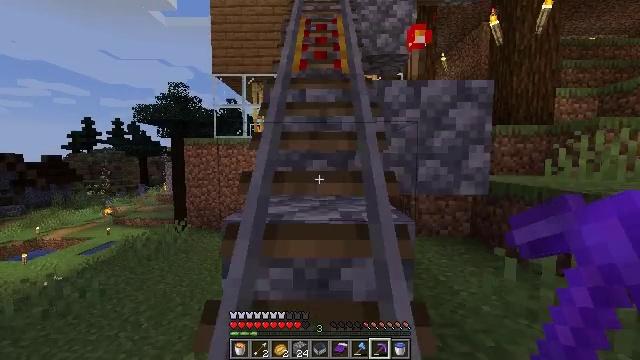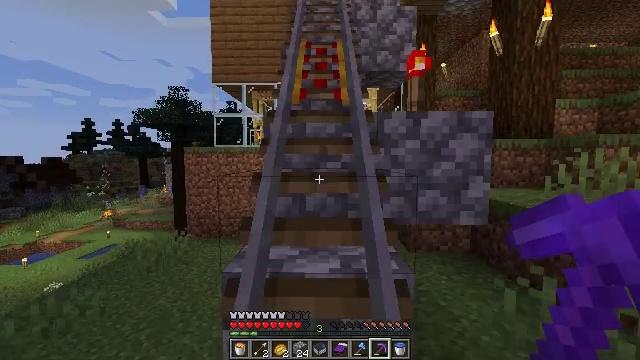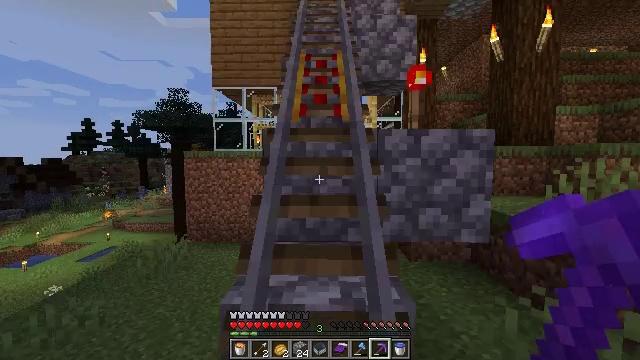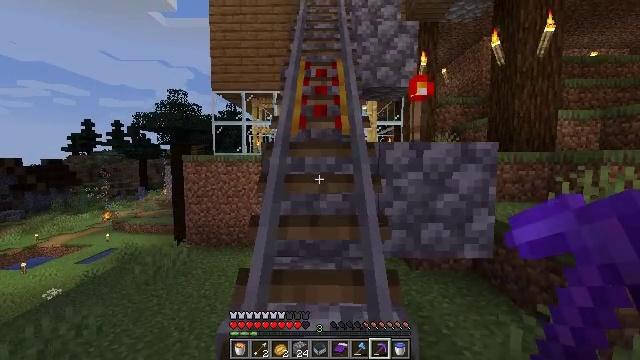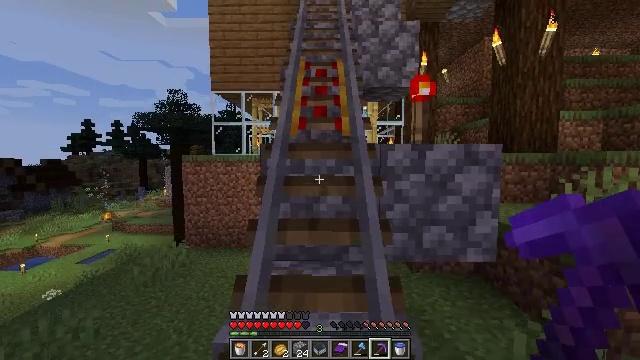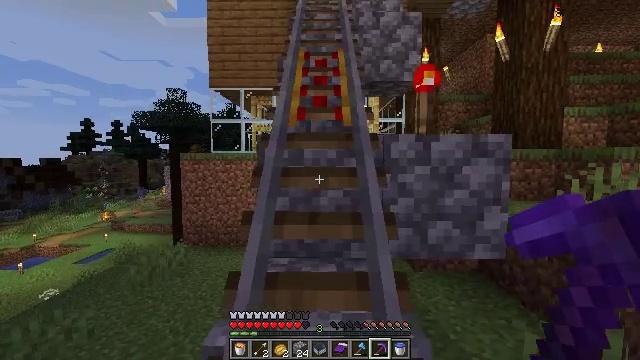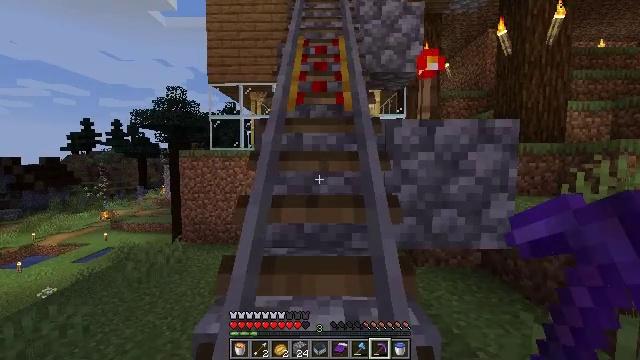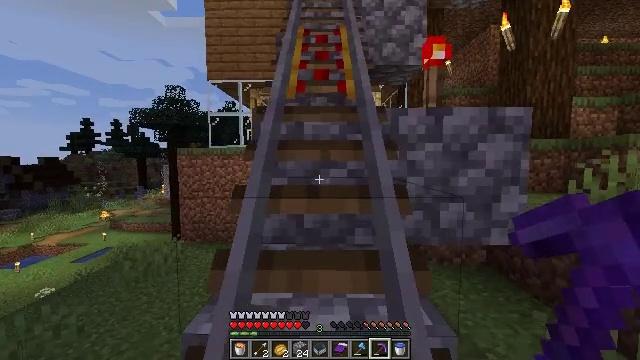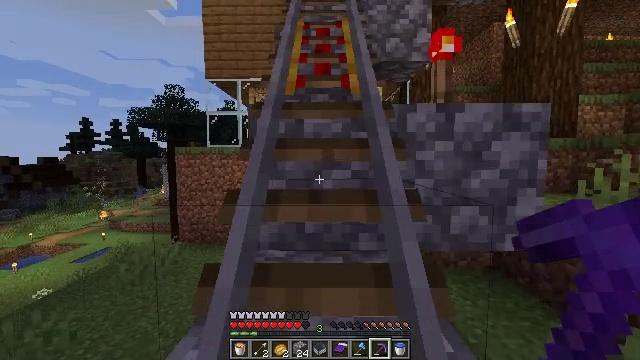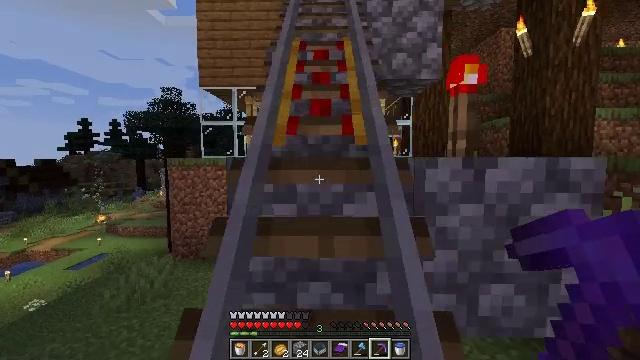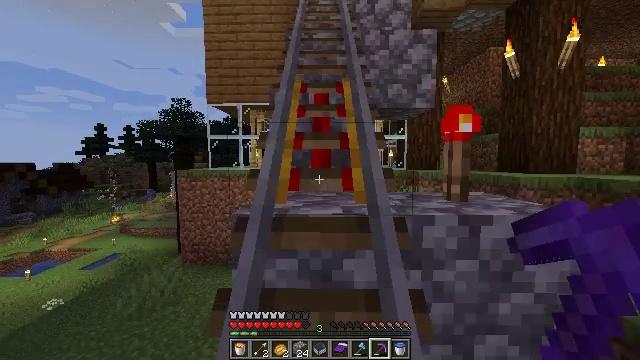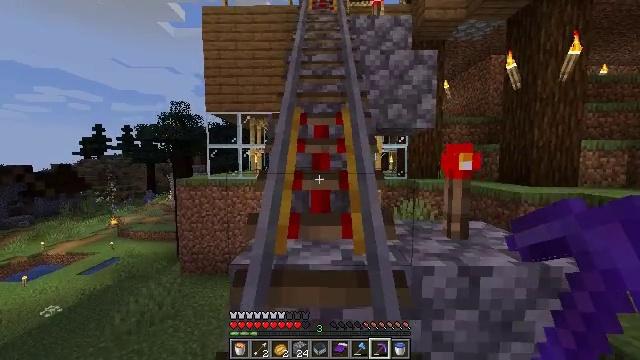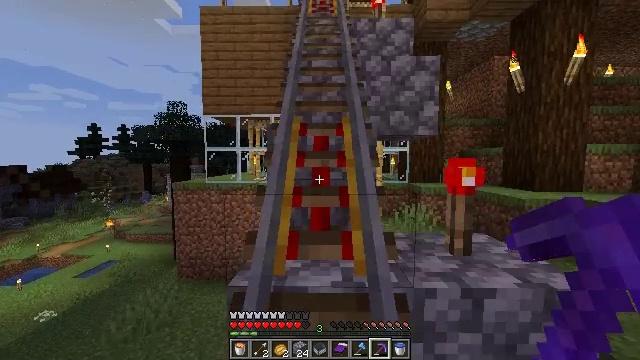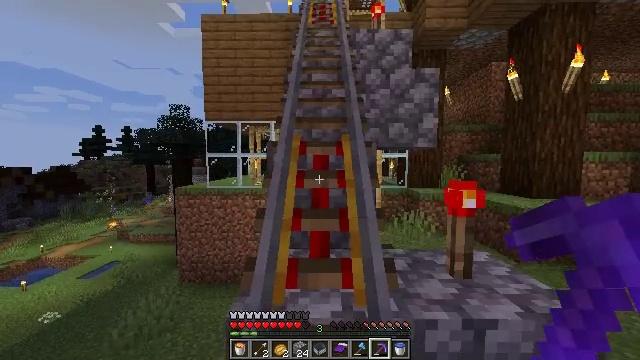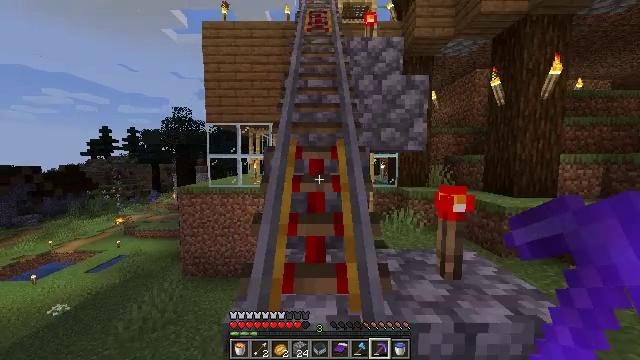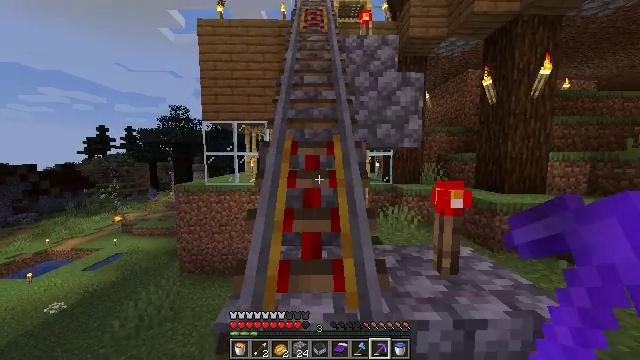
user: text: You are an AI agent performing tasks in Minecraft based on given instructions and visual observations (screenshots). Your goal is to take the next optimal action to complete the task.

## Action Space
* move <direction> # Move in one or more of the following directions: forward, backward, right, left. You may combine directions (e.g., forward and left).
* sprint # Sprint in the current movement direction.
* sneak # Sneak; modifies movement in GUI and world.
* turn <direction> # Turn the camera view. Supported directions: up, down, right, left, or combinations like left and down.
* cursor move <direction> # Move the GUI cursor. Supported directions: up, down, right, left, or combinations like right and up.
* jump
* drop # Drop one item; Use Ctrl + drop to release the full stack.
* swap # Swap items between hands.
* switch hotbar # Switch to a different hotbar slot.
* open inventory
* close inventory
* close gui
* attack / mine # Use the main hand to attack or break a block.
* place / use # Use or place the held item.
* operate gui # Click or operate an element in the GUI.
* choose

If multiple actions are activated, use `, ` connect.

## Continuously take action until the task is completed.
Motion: motion action
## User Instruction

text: Mine cobblestone underground.
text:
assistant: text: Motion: move forward, jump
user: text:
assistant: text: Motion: move forward, jump
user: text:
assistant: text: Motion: move forward, jump
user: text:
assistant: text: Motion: move forward, jump
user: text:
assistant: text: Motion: move forward, jump
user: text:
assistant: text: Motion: move forward, jump
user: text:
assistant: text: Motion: move forward, jump
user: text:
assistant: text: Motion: move forward, jump
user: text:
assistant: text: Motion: move forward, sprint, jump
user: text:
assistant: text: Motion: move forward, sprint, jump
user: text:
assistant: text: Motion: move forward, sprint, jump
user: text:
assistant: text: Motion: move forward, sprint, jump
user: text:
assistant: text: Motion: move forward, jump
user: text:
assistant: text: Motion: move forward, turn right, jump
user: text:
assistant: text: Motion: move forward, turn right, jump
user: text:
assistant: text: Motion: move forward, jump
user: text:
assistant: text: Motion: move forward, sprint, jump
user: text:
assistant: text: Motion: move forward, sprint, jump
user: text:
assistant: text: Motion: move forward, sprint, jump
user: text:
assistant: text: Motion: move forward, sprint, jump
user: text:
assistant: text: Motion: move forward, sprint, jump
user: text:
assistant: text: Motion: move forward, sprint, jump
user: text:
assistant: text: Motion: move forward, jump
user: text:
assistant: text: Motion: move forward, jump
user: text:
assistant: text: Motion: move forward, jump
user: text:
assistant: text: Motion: move forward, jump
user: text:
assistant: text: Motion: move forward, jump
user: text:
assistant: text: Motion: move forward, jump
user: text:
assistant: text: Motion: move forward, sprint, jump
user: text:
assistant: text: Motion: move forward, sprint, jump